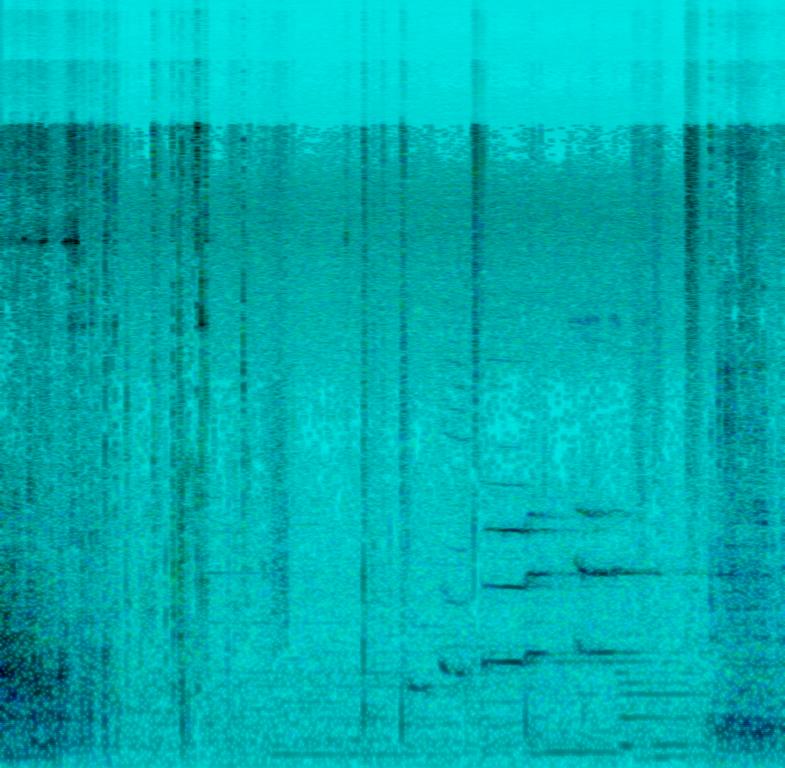
A female vocalist sings this mellow song. The tempo is slow with a subtle electric guitar accompaniment. The audio quality is inferior making it difficult to hear the song well. There is another track superimposed over the song which has sound so footsteps, metal being dragged, crickets, cricket chirping, breeze and some rustling. This is an audio of a song being played outdoors.